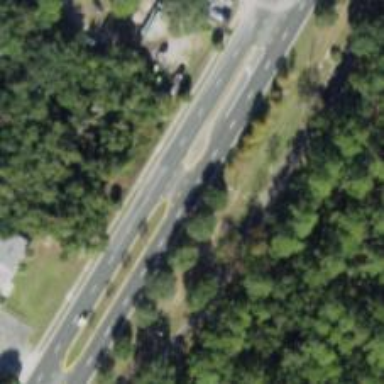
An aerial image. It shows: Primary link highway with asphalt surface.